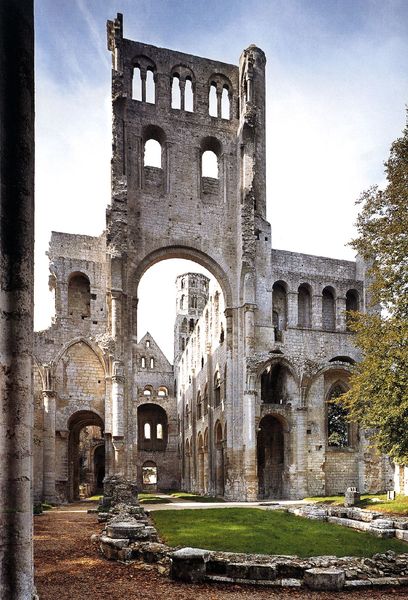
Titel: Ehemalige Benediktinerabtei Jumièges in der Nähe von Rouen
Standort: (F Normandie) (EU - F - Normandie)
Schlagwörter: baum, blätter, himmel, fenster, grau, säulen, tür, gras, rasen, schloss, weg, wand, architektur, spitze, stein, steine, kirche, turm, ecke, bogen, mauer, herbst, hof, hoch, tor, foto, bögen, verfall, eingang, gang, ruine, burg, kloster, groß, mittelschiff, mauern, romanik, zerstört, verfallen, grundriss, romanisch, archäologie, doppelbögen, grundpfeiler, ruine7